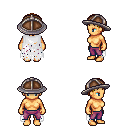
a pixel art fantasy rpg character, female body template, human, tanned skin, white tattered cape, magenta pants, blonde plain hairstyle, chain helm, four views (front, back, left, right), 2x2 character sprite sheet, small pixel art, hard edges, no anti-aliasing